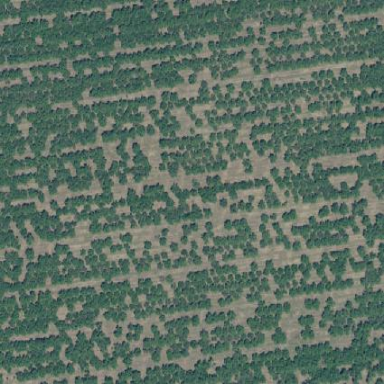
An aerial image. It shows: Orchard.